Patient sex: M
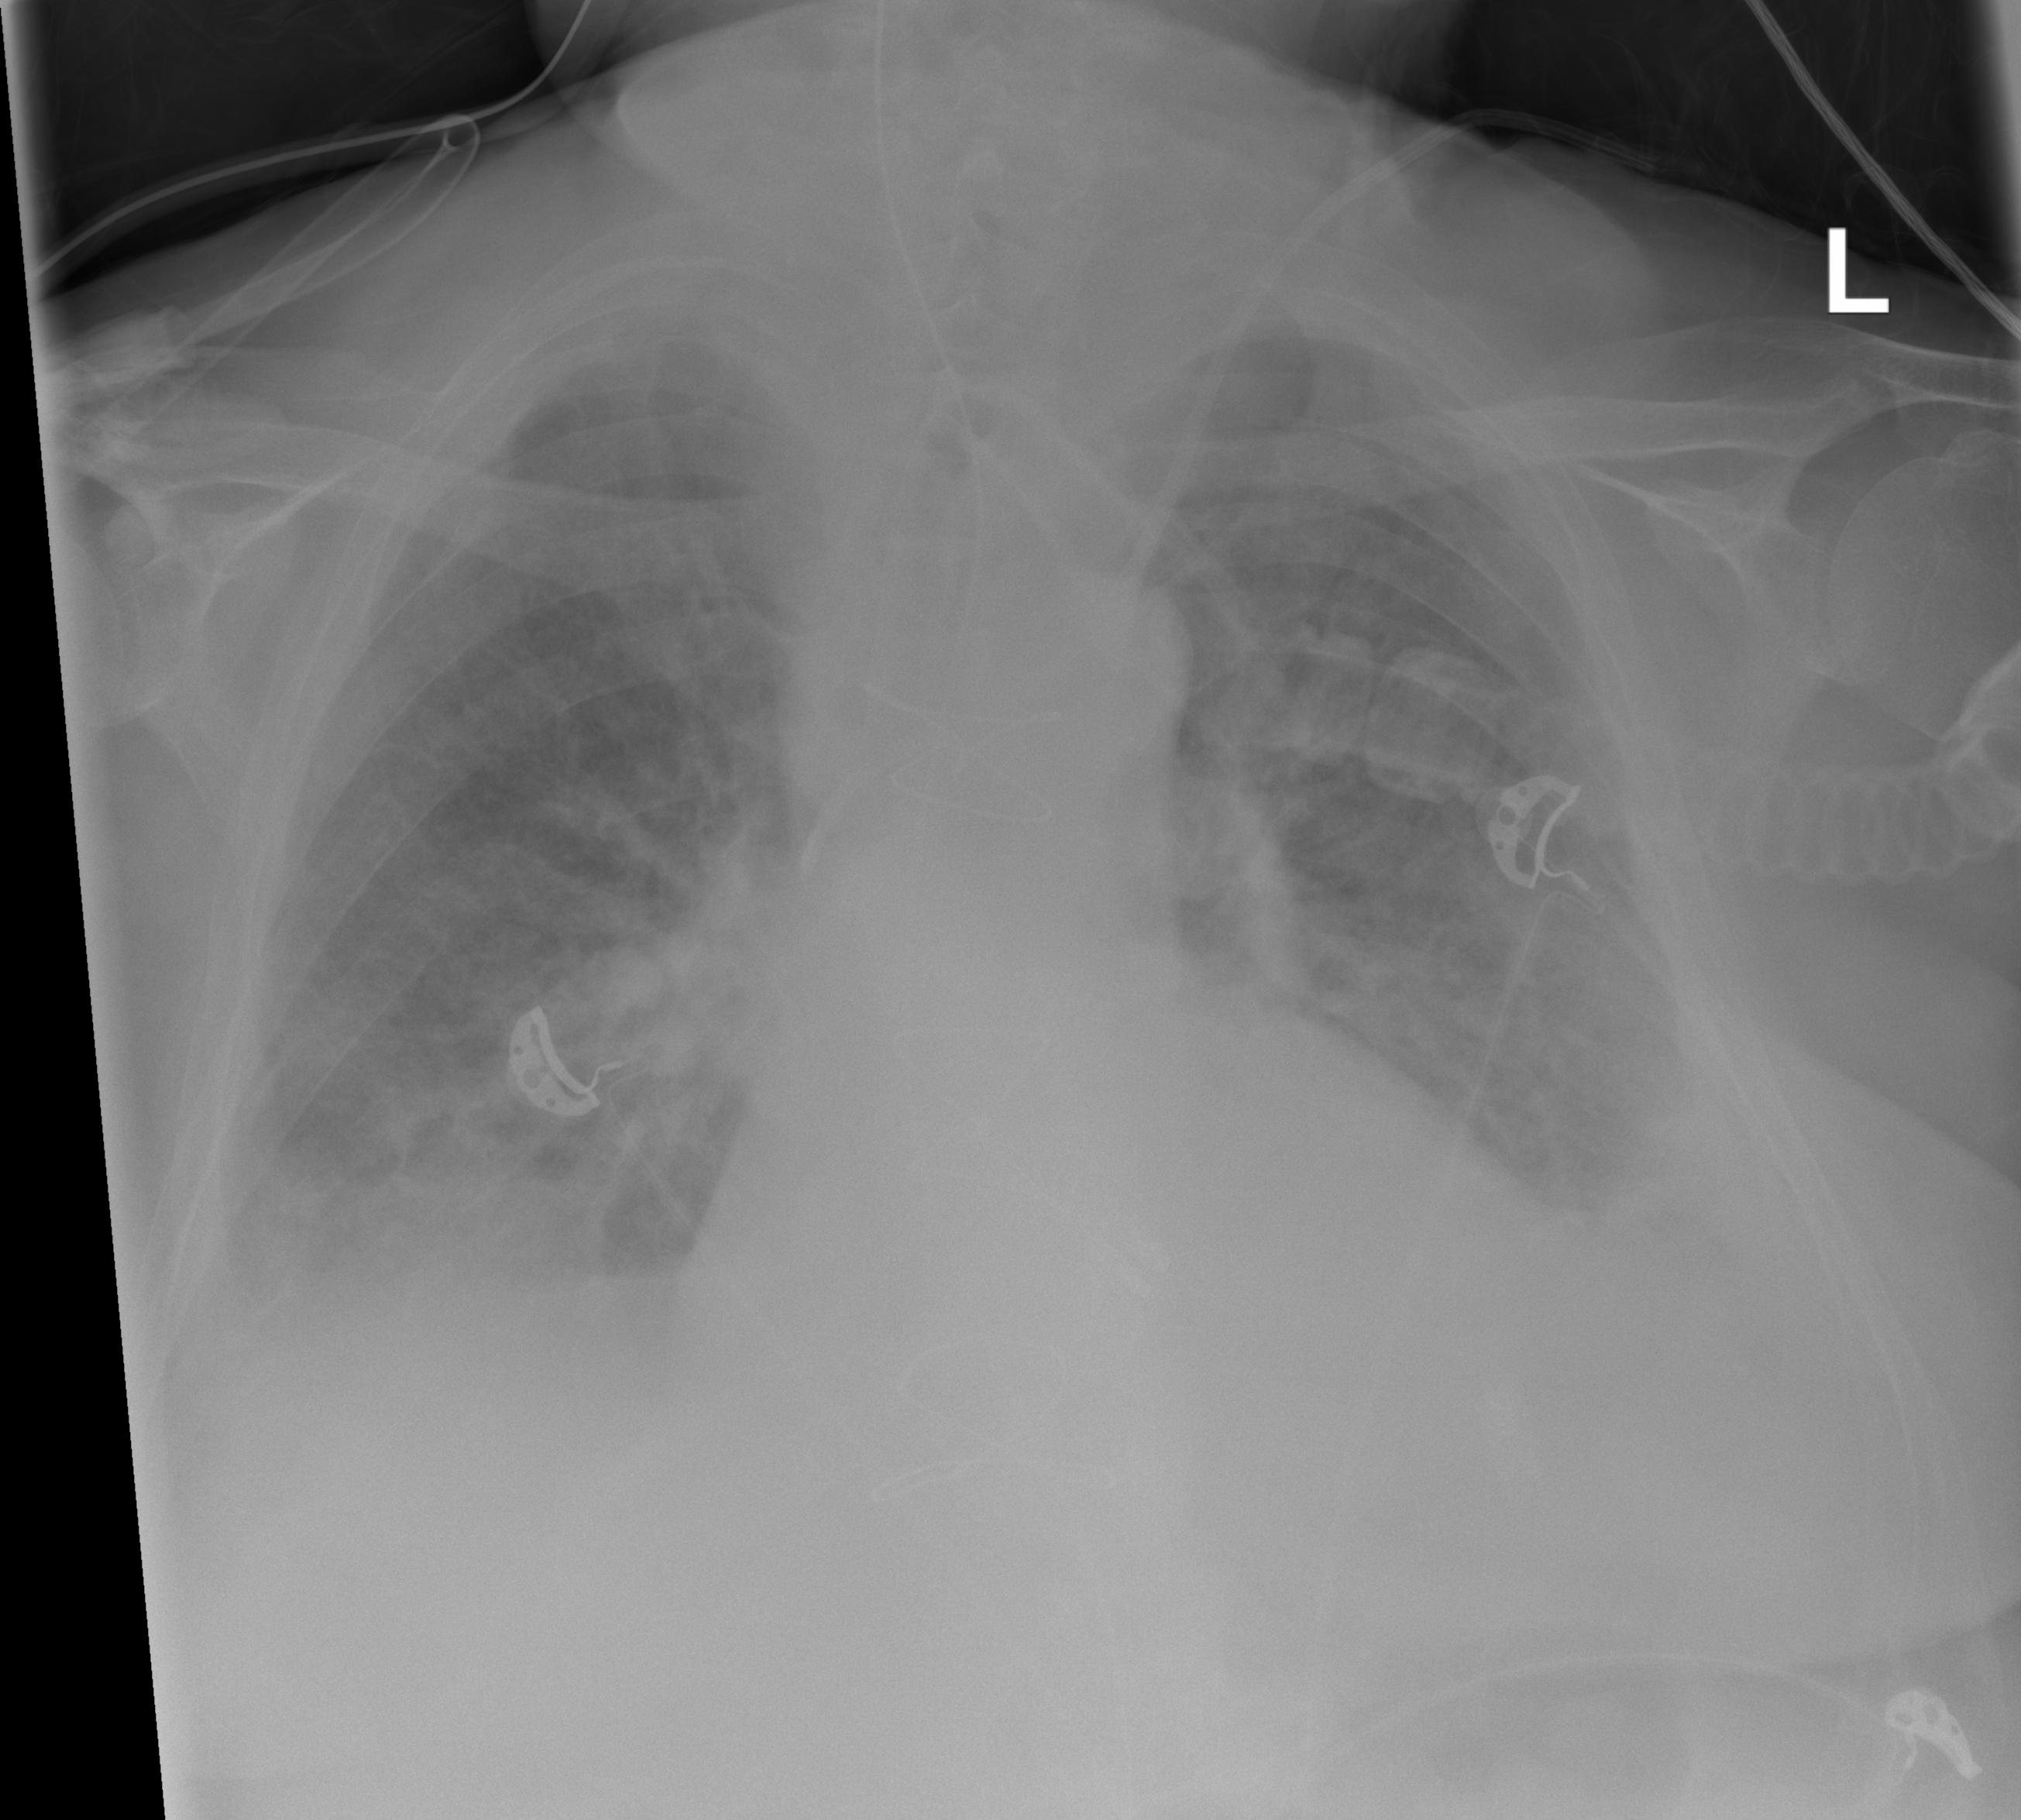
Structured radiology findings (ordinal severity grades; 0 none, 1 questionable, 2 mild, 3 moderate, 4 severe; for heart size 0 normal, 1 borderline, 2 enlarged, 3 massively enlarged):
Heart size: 2
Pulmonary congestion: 3
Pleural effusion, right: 2
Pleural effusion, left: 2
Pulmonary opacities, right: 3
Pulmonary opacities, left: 3
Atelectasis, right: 3
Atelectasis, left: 3